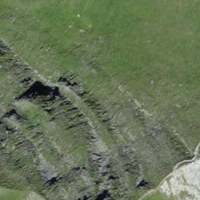
EUNIS habitat code: 26
Species observed at this site:
Dryas octopetala